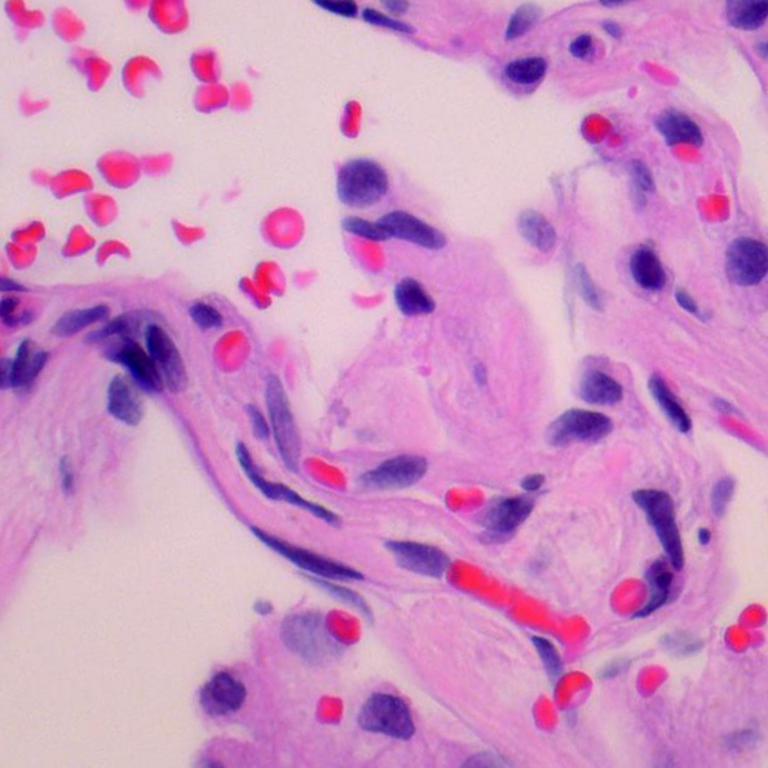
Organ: lung
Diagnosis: benign